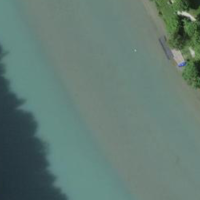
EUNIS habitat code: 15
Species observed at this site:
Anas acuta
Podiceps cristatus
Anas platyrhynchos
Alcedo atthis
Mergus merganser